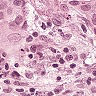
Metastatic tissue present: yes